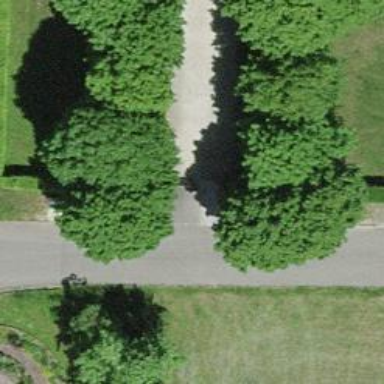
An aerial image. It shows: Gate.